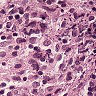
Metastatic tissue present: no